Question: I want to deploy my asp net web core project in a local network. I don't really know how to make this available.
Someone has an idea how to do ?
I have tried to publish my code via Visual Studio, but an error occurred.
Build step successful but not publish step.

Logs :
'''
System.AggregateException: One or more errors occurred. ---> System.Exception: Build failed. Check the Output window for more details.
--- End of inner exception stack trace ---
at System.Threading.Tasks.Task.ThrowIfExceptional(Boolean includeTaskCanceledExceptions)
at System.Threading.Tasks.Task.Wait(Int32 millisecondsTimeout, CancellationToken cancellationToken)
at Microsoft.VisualStudio.Web.Publish.PublishService.VsWebProjectPublish.<>c__DisplayClass43_0.<PublishAsync>b__2()
at System.Threading.Tasks.Task'1.InnerInvoke()
at System.Threading.Tasks.Task.Execute()
--- End of stack trace from previous location where exception was thrown ---
at System.Runtime.CompilerServices.TaskAwaiter.ThrowForNonSuccess(Task task)
at System.Runtime.CompilerServices.TaskAwaiter.HandleNonSuccessAndDebuggerNotification(Task task)
at Microsoft.VisualStudio.ApplicationCapabilities.Publish.ViewModel.ProfileSelectorViewModel.<RunPublishTaskAsync>d__127.MoveNext()
---> (Inner Exception #0) System.Exception: Build failed. Check the Output window for more details.<---
'''
UPDATE
Publish is ok, but when I want to use the IIS management and start the website I have a website innacessible
UPDATE
On IIS Management, I have configured the project on the port 80.
When I start the server, I go to 127.0.0.1:80, my browser load something during a long time and nothing happens
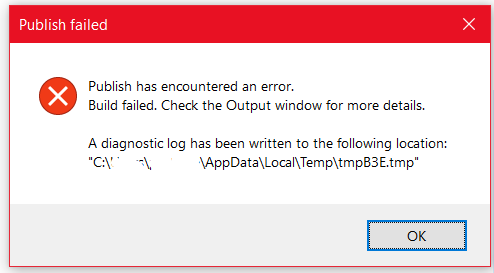
Answer: Solution was when I publish my project from Visual Studio 2017 to select "Self-container" in deployment mode.
In the IIS, I have selected the folder "publish"